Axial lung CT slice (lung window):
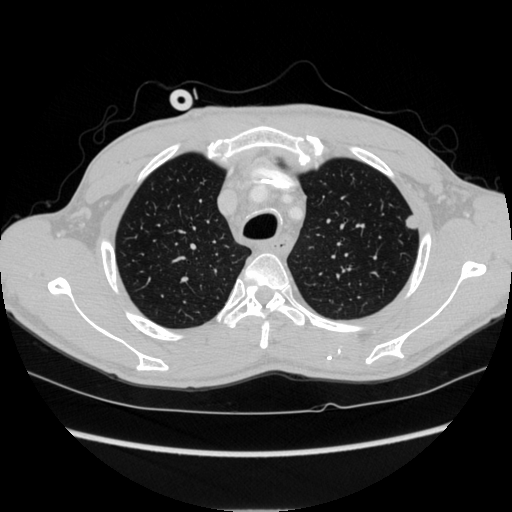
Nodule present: yes
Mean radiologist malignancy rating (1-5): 3.5